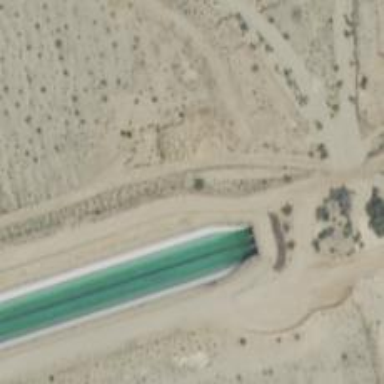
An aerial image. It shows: Culvert tunnel for water canal.